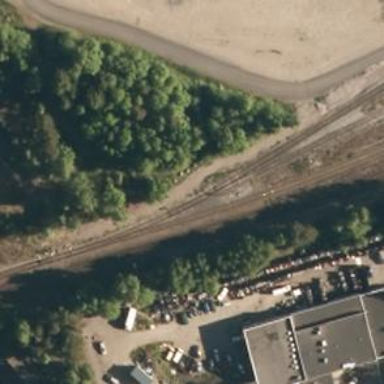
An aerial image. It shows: Wedge used for railway derailment.